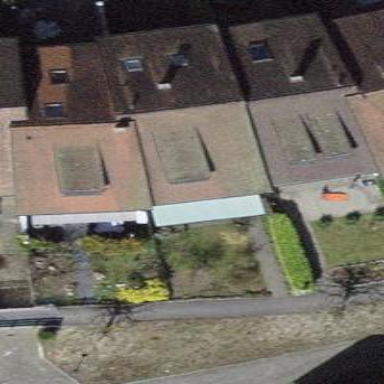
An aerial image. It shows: Terrace building.